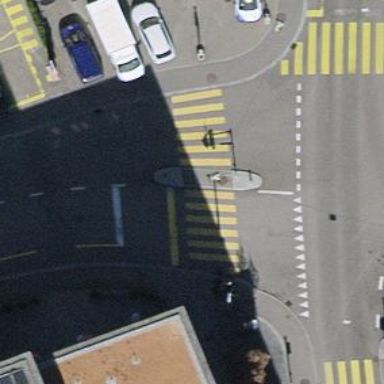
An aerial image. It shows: Crossing with traffic signals.